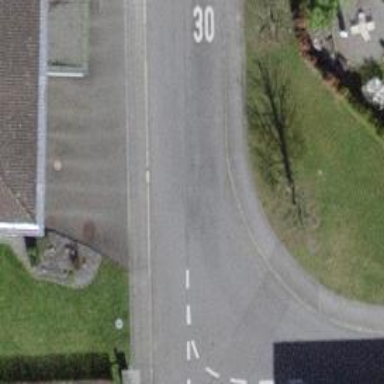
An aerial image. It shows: Kerb barrier.